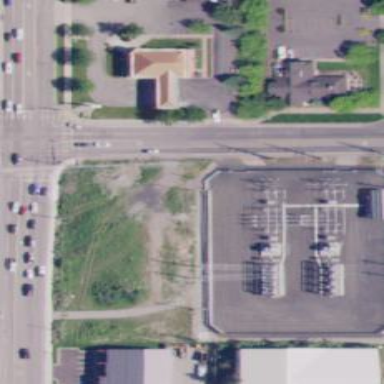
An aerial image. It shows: Wire fence surrounding power substation.